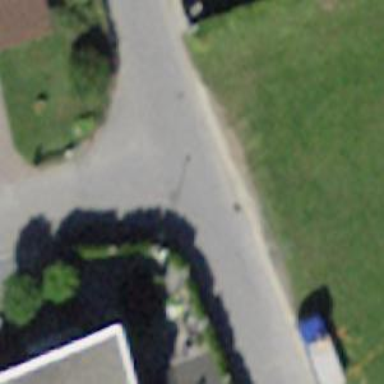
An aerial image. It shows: Bus stop with platform for public transport.